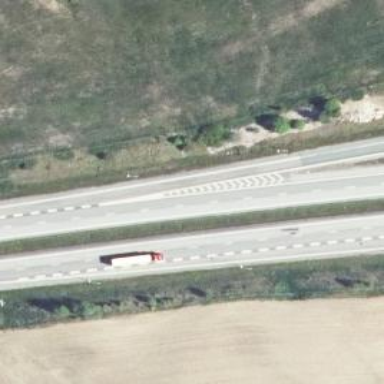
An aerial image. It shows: View of motorway.